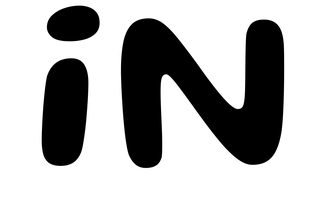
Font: Gluten_Medium